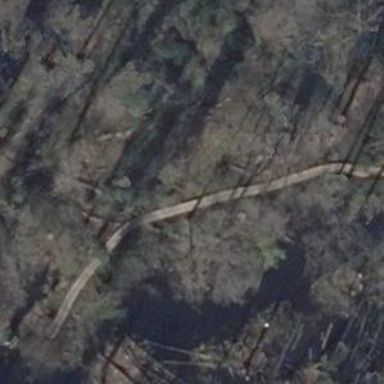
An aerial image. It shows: Boardwalk bridge over footway.